Field crop: maize
Growth stage: 2
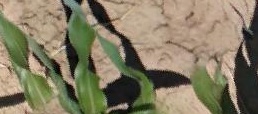
Species: maize